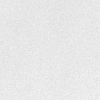
Atmospheric dust classification: dusty